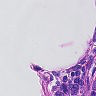
Metastatic tissue present: no